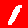
Digit: 1